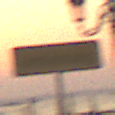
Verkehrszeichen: Umleitungsankuendigung
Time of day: SunriseSunset
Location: Outdoor (Urban)
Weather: Clear
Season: NotSpecified
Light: Natural